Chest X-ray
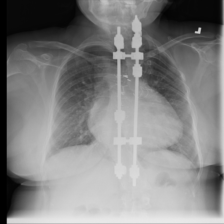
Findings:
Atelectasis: negative
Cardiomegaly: positive
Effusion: negative
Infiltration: negative
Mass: negative
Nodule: negative
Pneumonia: negative
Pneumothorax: negative
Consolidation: negative
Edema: negative
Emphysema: negative
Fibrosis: negative
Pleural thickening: negative
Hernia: negative